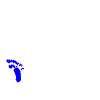
Particle: electron